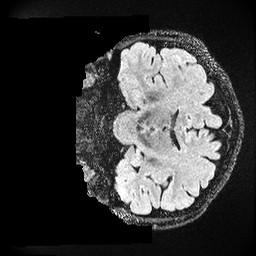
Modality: FLAIR
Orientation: coronal
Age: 39
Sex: male
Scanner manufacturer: ge
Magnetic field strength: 3 T
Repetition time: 4.802 s
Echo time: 0.1157 s